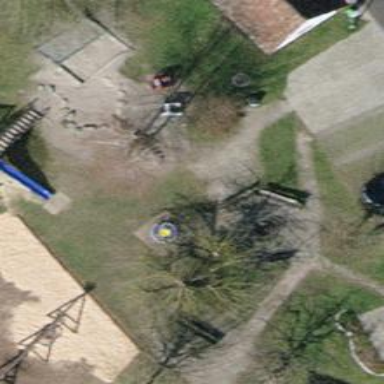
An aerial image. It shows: Brown bench.